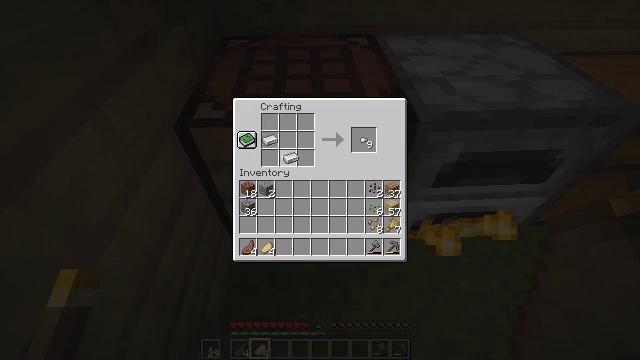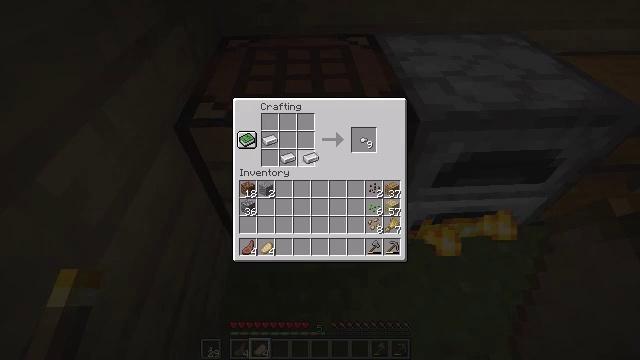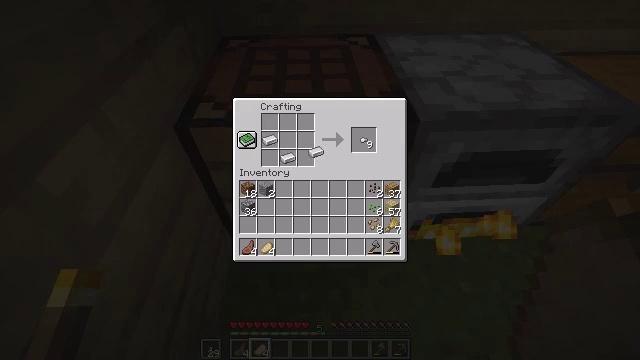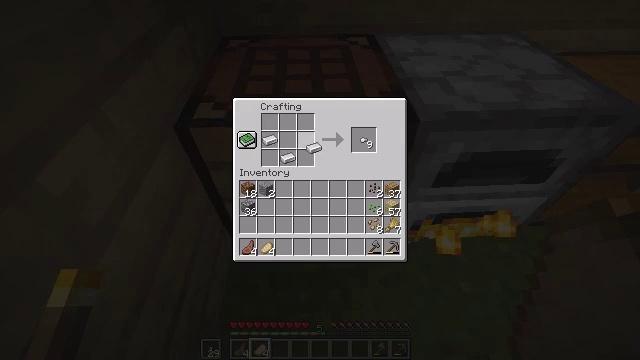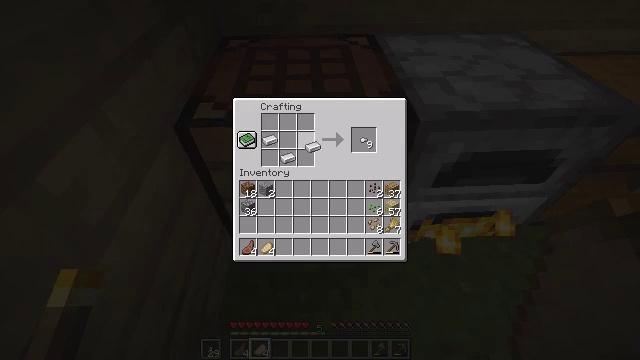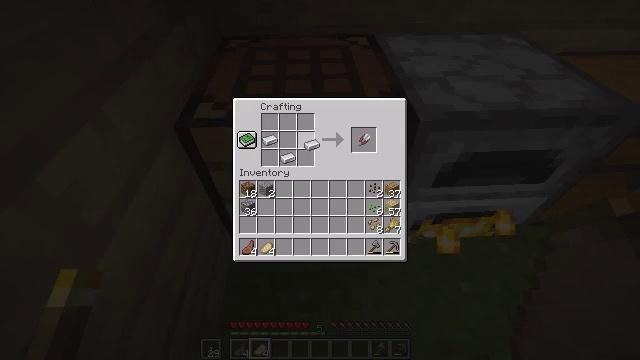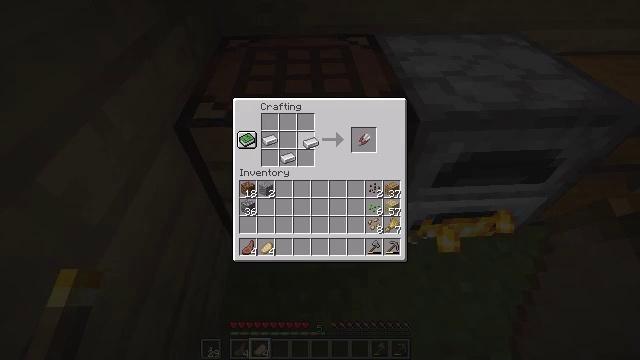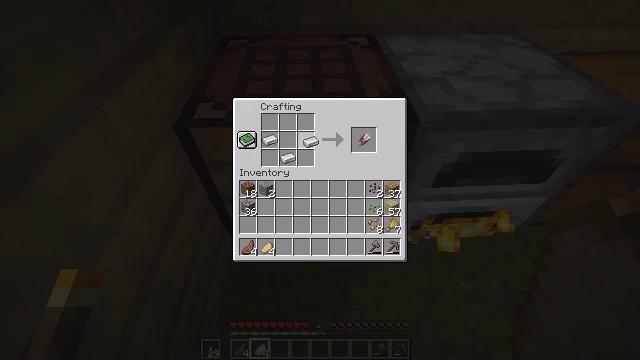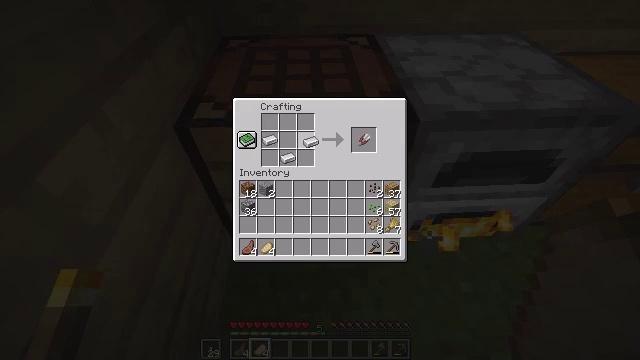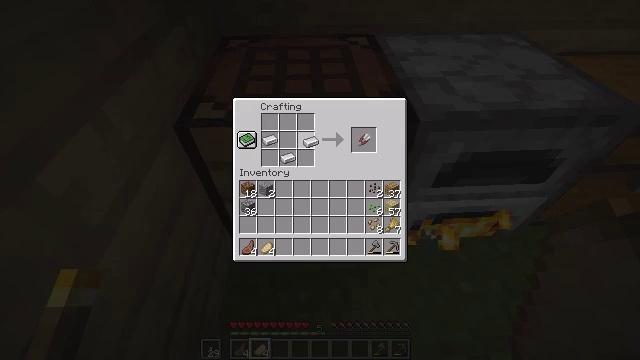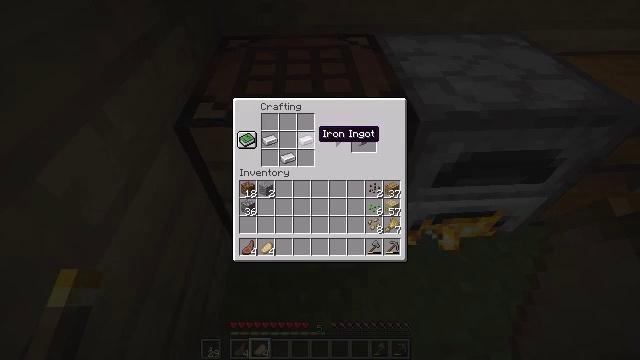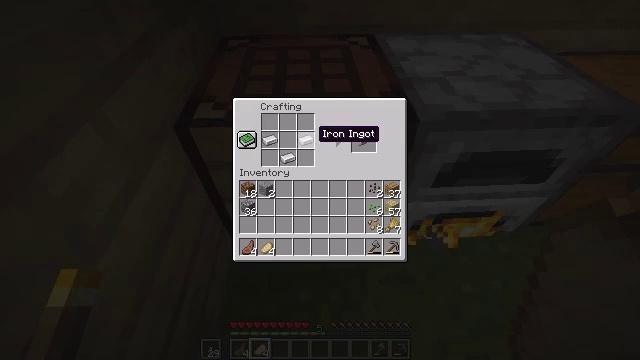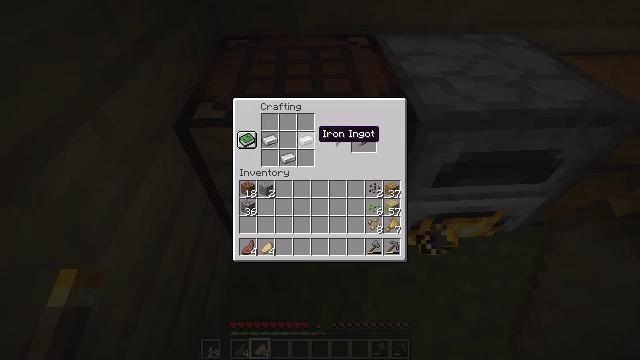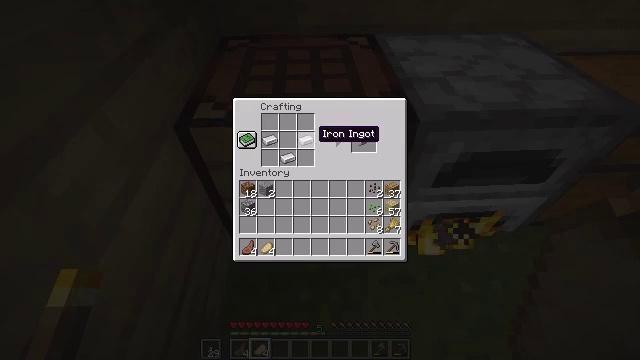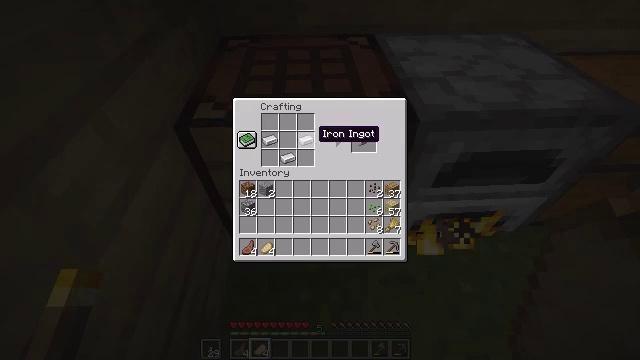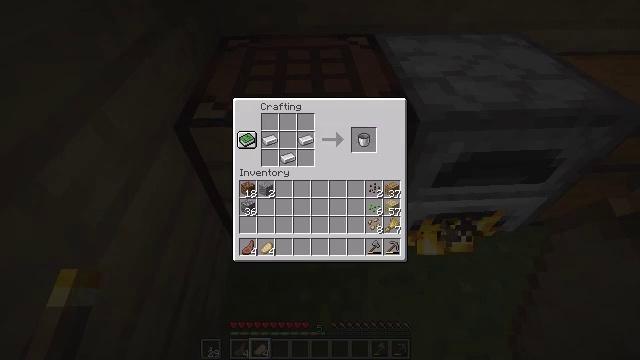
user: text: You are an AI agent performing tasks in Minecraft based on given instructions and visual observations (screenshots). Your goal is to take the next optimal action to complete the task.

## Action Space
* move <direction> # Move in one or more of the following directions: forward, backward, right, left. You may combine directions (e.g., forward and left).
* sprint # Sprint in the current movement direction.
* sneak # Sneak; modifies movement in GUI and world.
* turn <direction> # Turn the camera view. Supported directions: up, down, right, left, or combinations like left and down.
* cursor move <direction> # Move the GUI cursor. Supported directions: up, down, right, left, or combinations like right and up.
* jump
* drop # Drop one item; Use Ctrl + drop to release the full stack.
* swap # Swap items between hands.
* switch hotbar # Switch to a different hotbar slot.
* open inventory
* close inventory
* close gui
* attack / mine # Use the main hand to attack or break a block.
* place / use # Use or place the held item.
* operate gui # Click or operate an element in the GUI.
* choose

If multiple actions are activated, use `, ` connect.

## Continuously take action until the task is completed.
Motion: motion action
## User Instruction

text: Make a bucket using iron ingots at the crafting table.
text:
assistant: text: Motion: cursor move right
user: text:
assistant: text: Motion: no_op
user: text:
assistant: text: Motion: no_op
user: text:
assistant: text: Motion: no_op
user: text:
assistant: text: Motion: no_op
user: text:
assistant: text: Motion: no_op
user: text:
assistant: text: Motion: choose
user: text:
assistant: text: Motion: choose
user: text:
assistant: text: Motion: choose
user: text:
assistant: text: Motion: no_op
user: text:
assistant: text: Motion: no_op
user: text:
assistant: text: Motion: no_op
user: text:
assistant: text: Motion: no_op
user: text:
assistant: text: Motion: no_op
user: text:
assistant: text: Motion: cursor move right and down
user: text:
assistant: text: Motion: sneak, cursor move right
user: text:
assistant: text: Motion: sneak, cursor move up
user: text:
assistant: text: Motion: sneak
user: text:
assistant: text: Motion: sneak
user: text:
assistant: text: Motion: sneak, operate gui
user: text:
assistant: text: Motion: sneak, operate gui
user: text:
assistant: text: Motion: sneak
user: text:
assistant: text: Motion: sneak
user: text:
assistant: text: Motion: sneak
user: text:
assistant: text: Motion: sneak